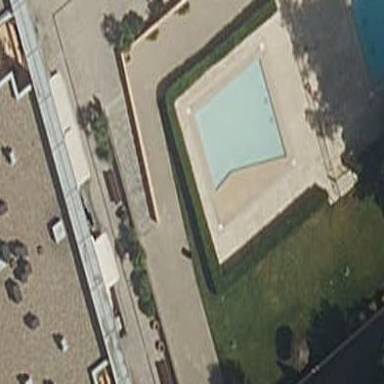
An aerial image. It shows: Swimming pool located in leisure land.